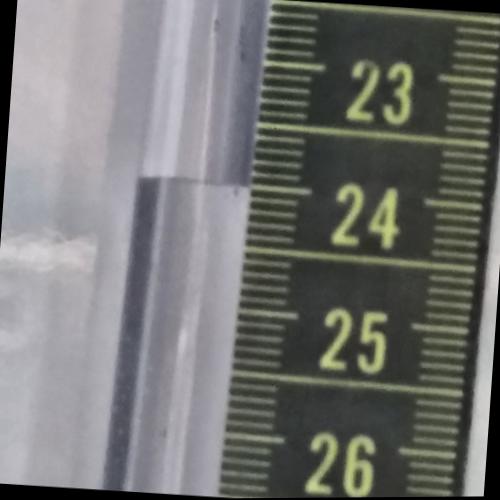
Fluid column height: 24.0 cm